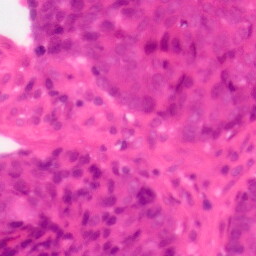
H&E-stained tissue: Colon